Field crop: maize
Growth stage: 2
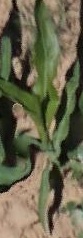
Species: maize